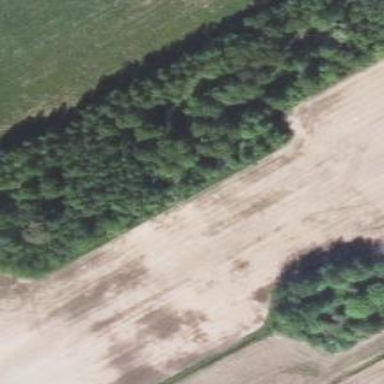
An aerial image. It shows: Forest area.